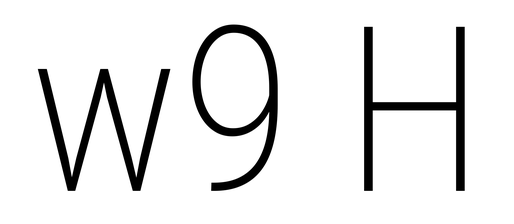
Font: Roboto_Condensed_ExtraLight